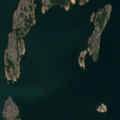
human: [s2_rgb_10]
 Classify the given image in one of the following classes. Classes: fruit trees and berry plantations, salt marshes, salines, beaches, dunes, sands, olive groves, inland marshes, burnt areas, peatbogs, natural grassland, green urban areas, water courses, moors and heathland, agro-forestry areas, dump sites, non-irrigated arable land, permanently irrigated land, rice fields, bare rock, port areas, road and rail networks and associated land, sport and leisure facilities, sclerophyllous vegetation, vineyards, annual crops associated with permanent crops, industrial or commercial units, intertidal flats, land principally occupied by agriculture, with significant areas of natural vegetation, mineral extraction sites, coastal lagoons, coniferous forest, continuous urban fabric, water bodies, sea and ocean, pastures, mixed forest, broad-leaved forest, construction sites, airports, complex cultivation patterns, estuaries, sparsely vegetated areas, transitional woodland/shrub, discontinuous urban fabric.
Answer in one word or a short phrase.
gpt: bare rock, sea and ocean